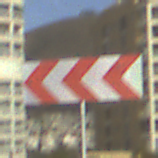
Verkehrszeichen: RichtungstafelnInKurvenGrossRechts
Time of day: MorningAfternoon
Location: Outdoor (Suburban)
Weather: PartlyCloudy
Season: NotSpecified
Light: Natural